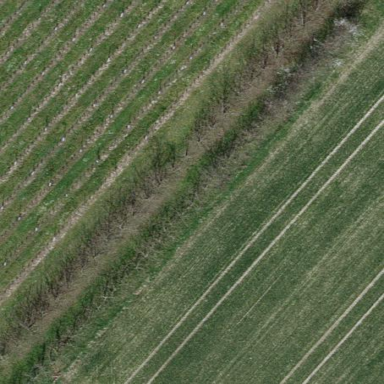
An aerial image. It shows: Orchard.